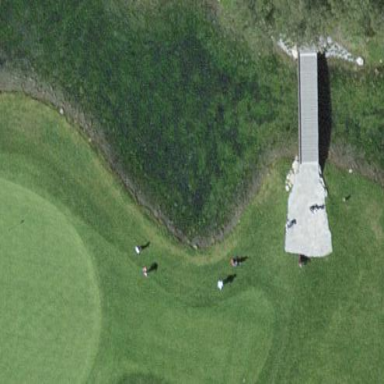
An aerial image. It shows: Water hazard in golf course. The hazard is natural water feature.